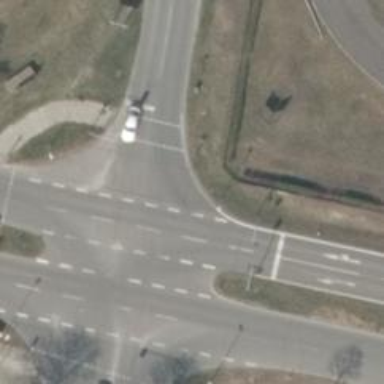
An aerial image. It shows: Road with traffic signals.